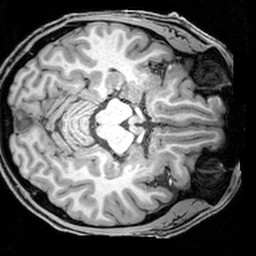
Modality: T1w
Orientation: axial
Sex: male
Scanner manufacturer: siemens
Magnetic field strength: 3 T
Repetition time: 1.9 s
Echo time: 0.00397 s